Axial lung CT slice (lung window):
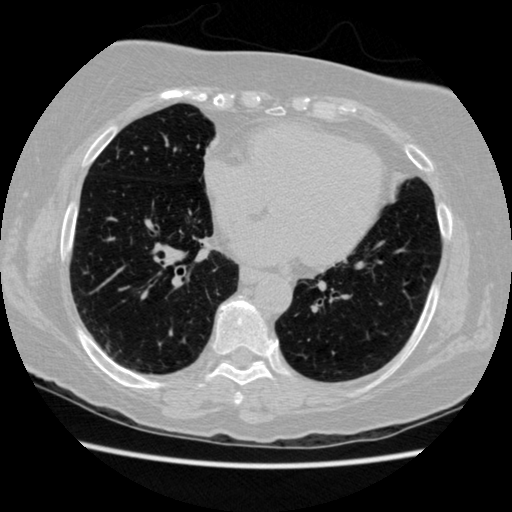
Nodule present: no